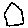
Label: house